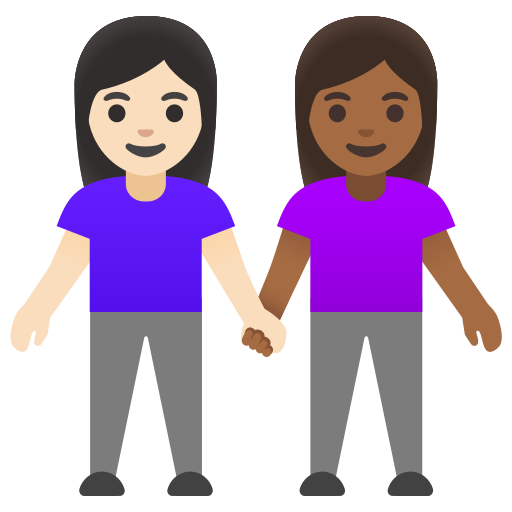
Emoji: 👩🏻‍🤝‍👩🏾